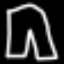
Label: pants